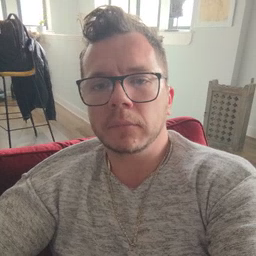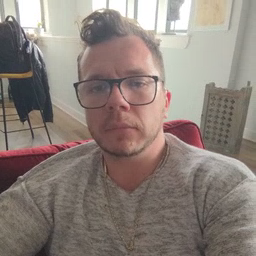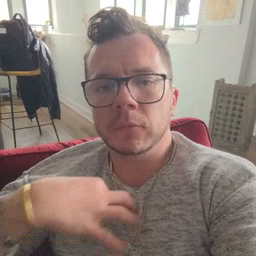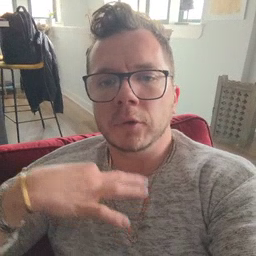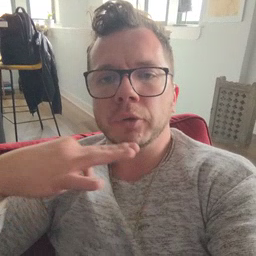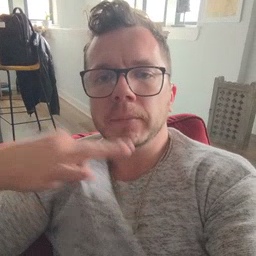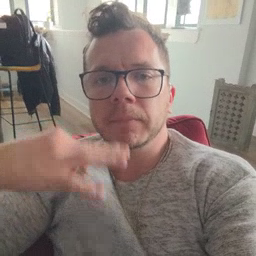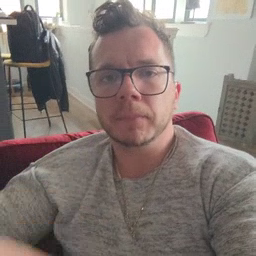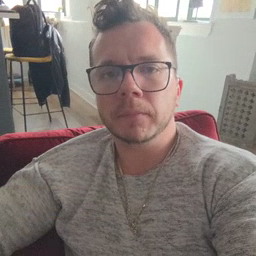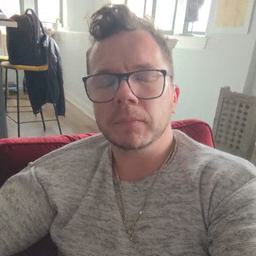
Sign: shirt